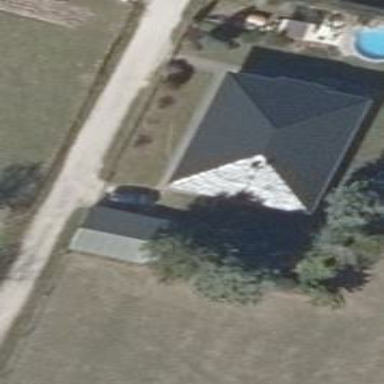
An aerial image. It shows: Black hipped roof house.